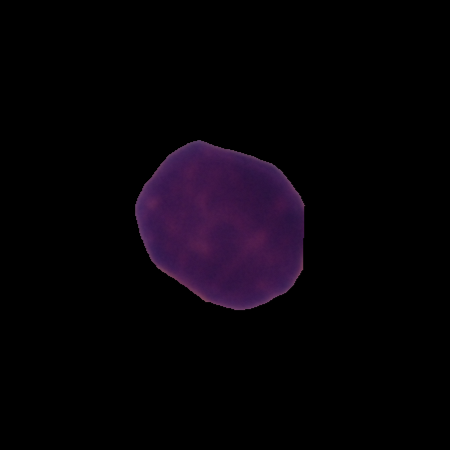
Label: healthy